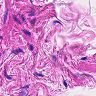
Metastatic tissue present: no